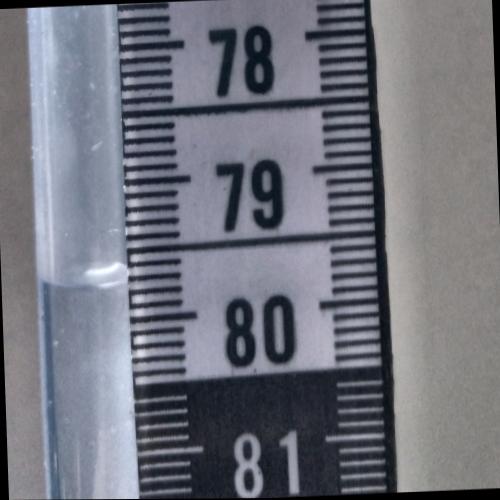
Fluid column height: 79.7 cm